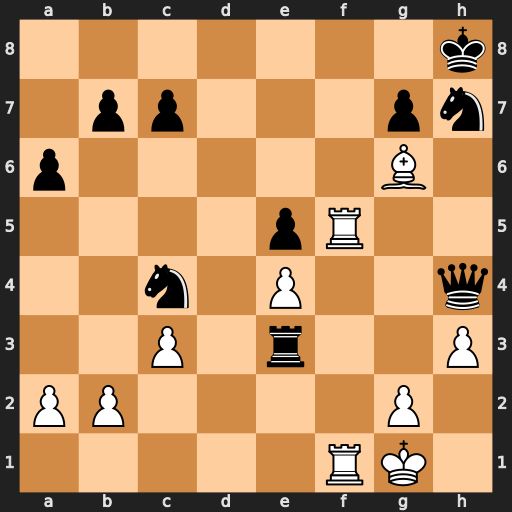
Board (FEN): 7k/1pp3pn/p5B1/4pR2/2n1P2q/2P1r2P/PP4P1/5RK1
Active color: w
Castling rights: -
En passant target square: -
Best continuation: Rf8+ Nxf8 Rxf8#